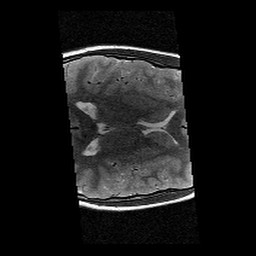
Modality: T2w
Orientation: axial
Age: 10
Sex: female
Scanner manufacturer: siemens
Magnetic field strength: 3 T
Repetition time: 9.23 s
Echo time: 0.067 s